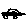
Label: car